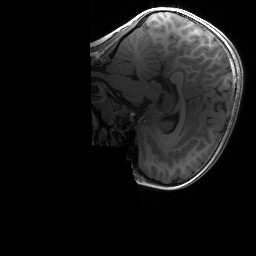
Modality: T1w
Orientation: sagittal
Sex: female
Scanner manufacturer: siemens
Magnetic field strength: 3 T
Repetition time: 1.9 s
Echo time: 0.00243 s